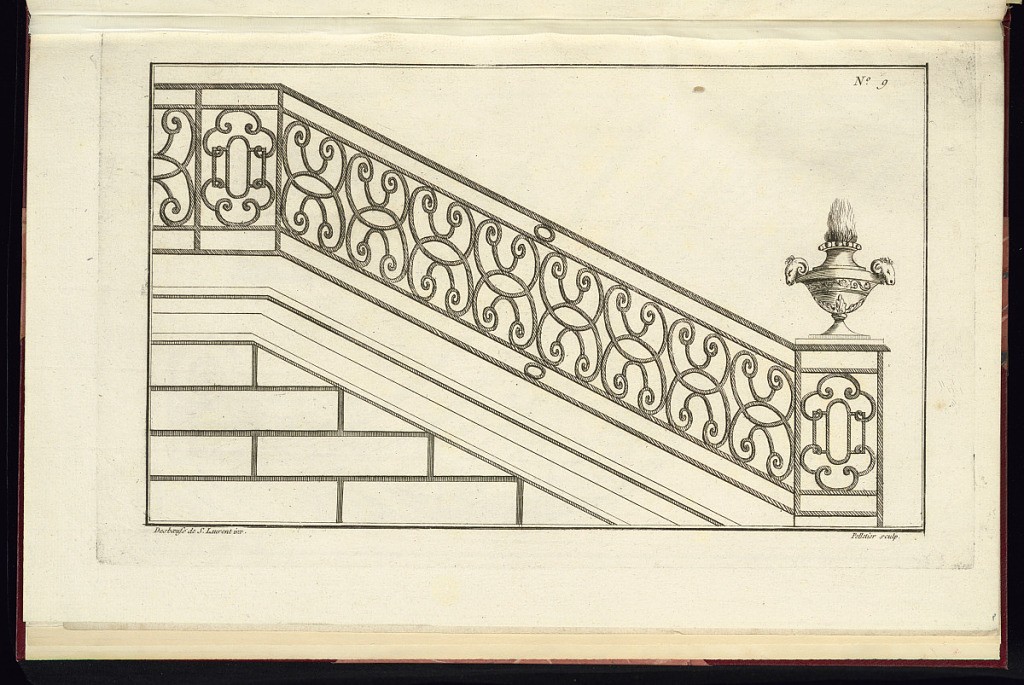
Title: Staircase Balustrade Design
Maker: Laurent Desboeufs de Saint-Laurent, French, active 1763 – 1776
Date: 1772–77
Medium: Etching and engraving on paper
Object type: Print
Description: A design for a wrought-iron staircase balustrade with a sculpted flaming vase newel finial with ram's heads, scrolling leaves, and gadrooning ornament. The plate is numbered and signed.